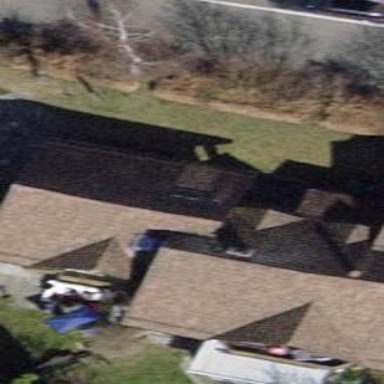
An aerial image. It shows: Building with tiled roof.